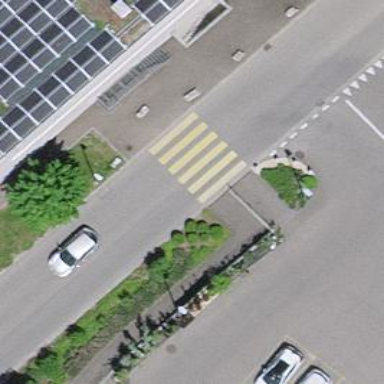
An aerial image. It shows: Uncontrolled zebra crossing on the road.